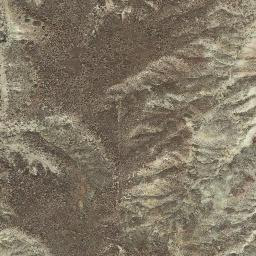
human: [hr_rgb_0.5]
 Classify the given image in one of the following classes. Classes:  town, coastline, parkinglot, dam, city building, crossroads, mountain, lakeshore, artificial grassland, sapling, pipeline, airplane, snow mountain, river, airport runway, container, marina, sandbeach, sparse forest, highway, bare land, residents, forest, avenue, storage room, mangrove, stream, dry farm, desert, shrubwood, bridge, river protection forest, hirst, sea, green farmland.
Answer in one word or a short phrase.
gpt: mountain